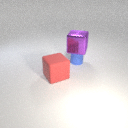
large red rubber cube in front of small blue rubber cylinder